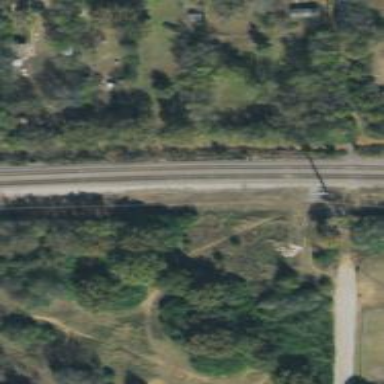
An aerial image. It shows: Railway track.